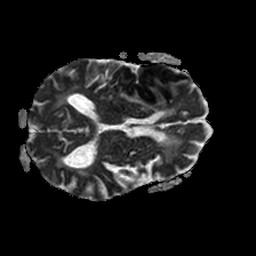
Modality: ADC
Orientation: axial
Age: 82
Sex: female
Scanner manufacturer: philips
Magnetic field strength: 1.5 T
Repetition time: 3.4 s
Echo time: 0.06922 s